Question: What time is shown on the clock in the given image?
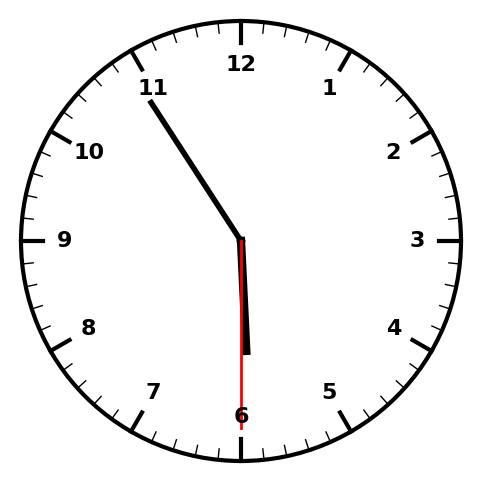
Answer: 05:54:30